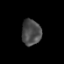
Tissue: prostate
Cell type: T cells
Senescence score: 0.3469
Nuclear area (px): 486
Mean DAPI intensity: 74.582